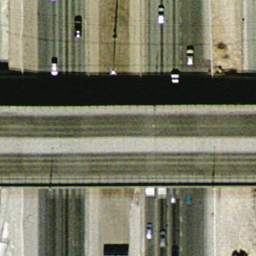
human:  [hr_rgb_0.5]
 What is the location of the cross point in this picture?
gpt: left and right